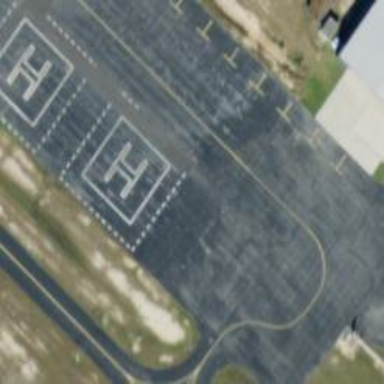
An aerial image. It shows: Image of helipad at airport.